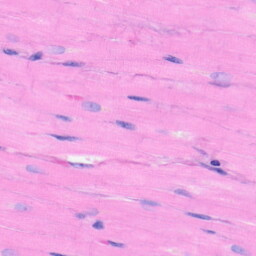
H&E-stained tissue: Heart